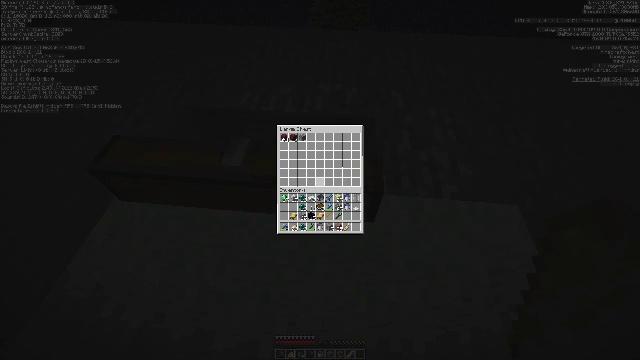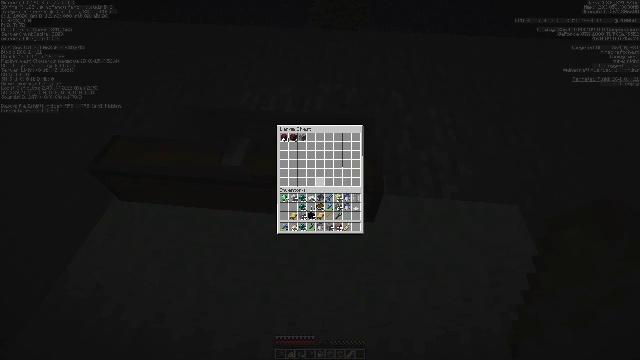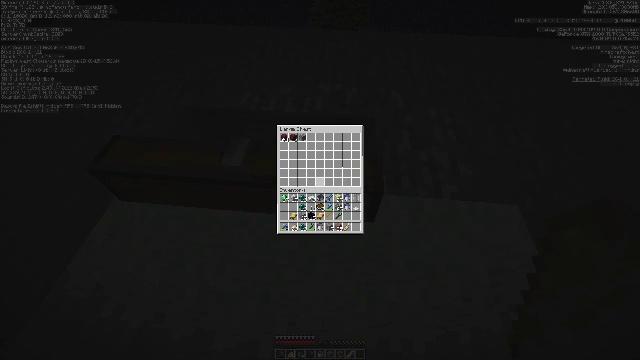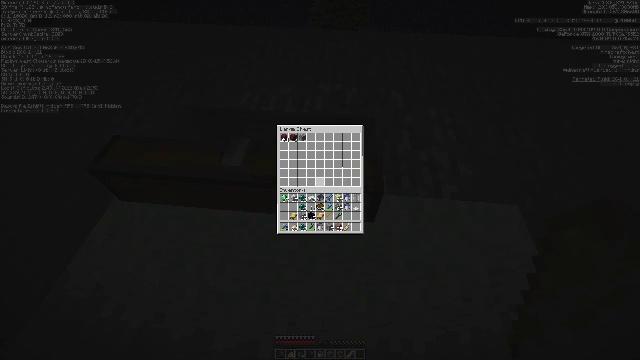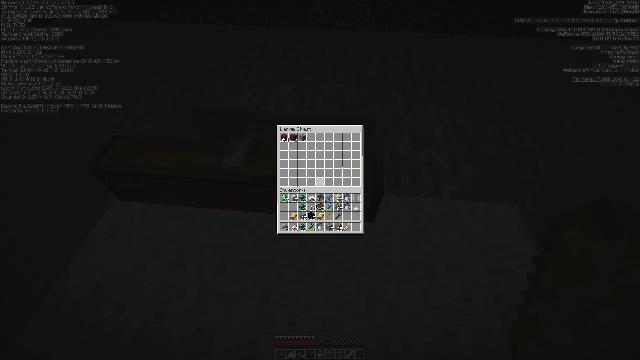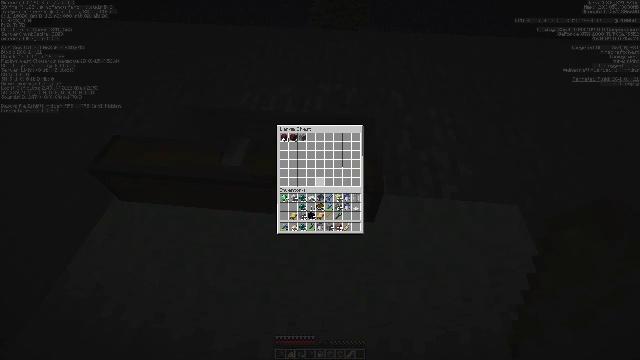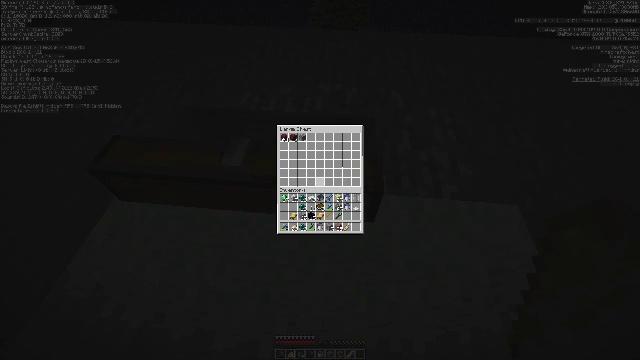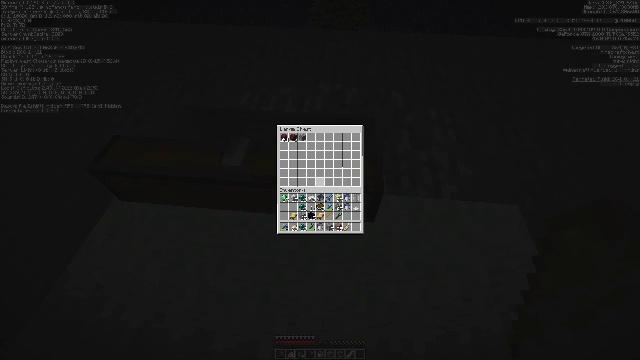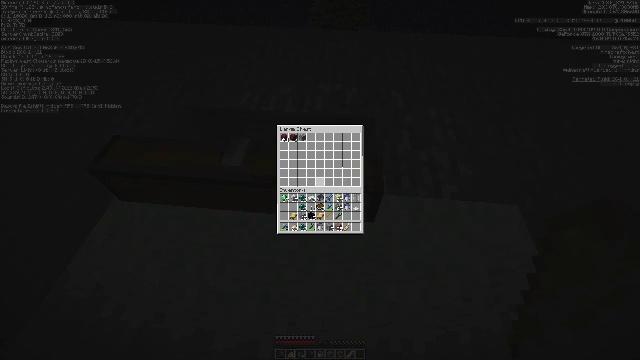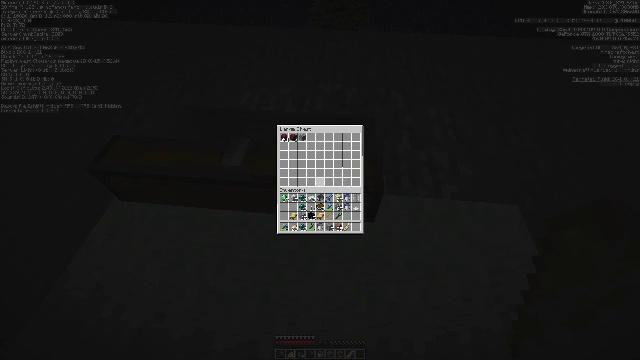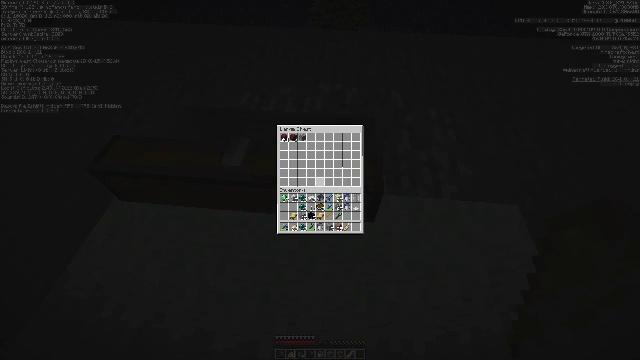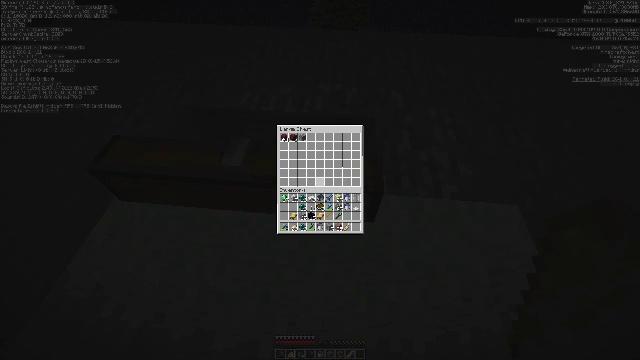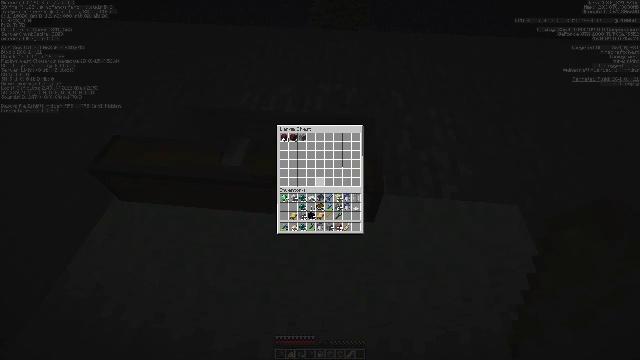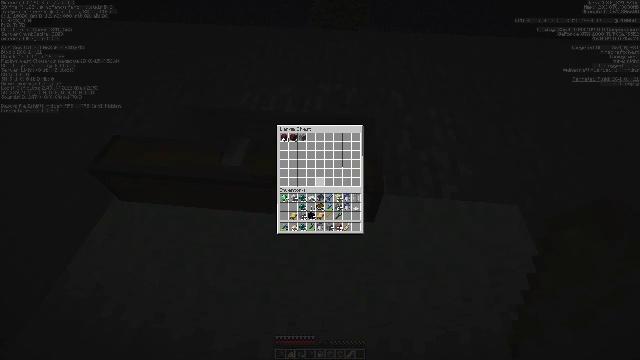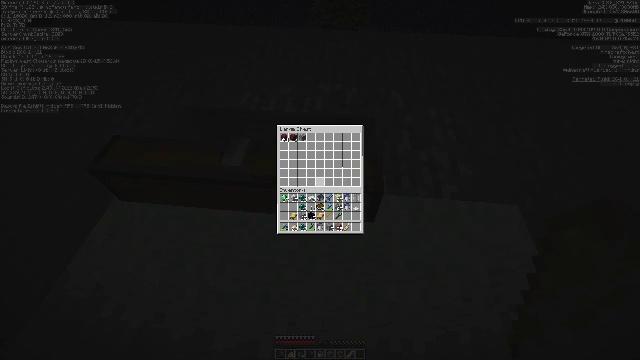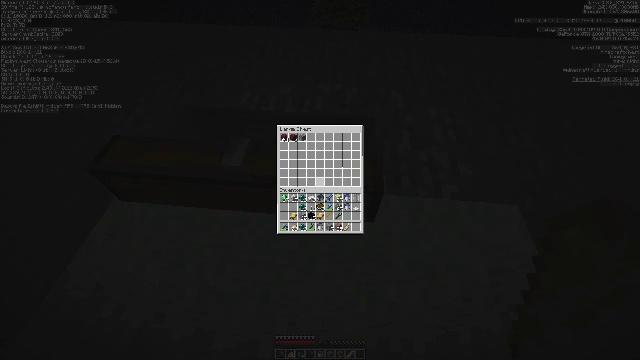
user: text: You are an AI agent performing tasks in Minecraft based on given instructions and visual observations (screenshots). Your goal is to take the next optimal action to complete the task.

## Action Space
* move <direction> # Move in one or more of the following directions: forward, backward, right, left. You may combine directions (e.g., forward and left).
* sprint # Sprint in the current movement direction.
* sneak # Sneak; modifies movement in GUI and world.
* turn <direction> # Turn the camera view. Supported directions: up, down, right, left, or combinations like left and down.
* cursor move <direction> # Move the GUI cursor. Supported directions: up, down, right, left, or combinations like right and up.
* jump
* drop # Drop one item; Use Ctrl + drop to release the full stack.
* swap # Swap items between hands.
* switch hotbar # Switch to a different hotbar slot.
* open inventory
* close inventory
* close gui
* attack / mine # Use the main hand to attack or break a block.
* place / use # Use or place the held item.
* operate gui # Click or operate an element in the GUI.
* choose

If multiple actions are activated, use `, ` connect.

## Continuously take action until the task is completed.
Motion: motion action
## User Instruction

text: Remove the white carpet from the floor.
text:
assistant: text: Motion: no_op
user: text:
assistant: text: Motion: no_op
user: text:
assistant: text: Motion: no_op
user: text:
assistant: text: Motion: no_op
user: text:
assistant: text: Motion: no_op
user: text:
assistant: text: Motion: no_op
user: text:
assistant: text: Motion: no_op
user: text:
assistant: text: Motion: no_op
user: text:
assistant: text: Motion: no_op
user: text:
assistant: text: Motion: no_op
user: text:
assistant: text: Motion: no_op
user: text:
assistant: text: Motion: no_op
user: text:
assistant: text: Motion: no_op
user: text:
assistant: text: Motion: no_op
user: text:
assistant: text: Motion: no_op
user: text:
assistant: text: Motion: no_op
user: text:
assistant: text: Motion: no_op
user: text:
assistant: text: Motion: no_op
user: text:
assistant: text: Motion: no_op
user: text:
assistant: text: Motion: no_op
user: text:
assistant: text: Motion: no_op
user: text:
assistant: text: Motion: no_op
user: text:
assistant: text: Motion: no_op
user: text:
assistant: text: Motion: no_op
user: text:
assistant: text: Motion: no_op
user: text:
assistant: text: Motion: no_op
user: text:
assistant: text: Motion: no_op
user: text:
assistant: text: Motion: no_op
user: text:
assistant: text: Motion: no_op
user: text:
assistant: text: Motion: no_op